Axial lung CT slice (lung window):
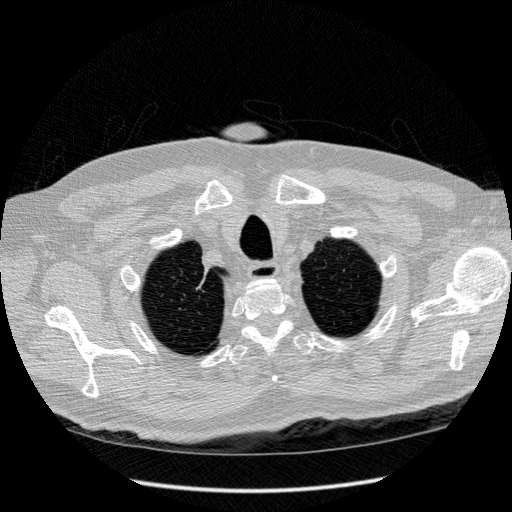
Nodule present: no